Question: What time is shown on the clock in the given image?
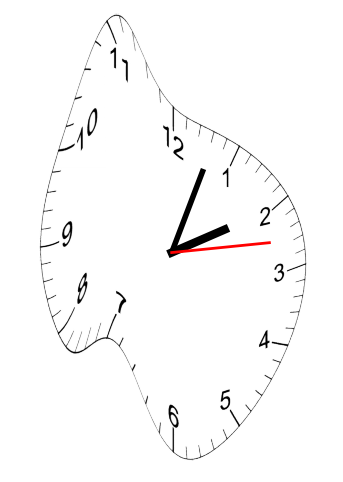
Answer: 02:03:13